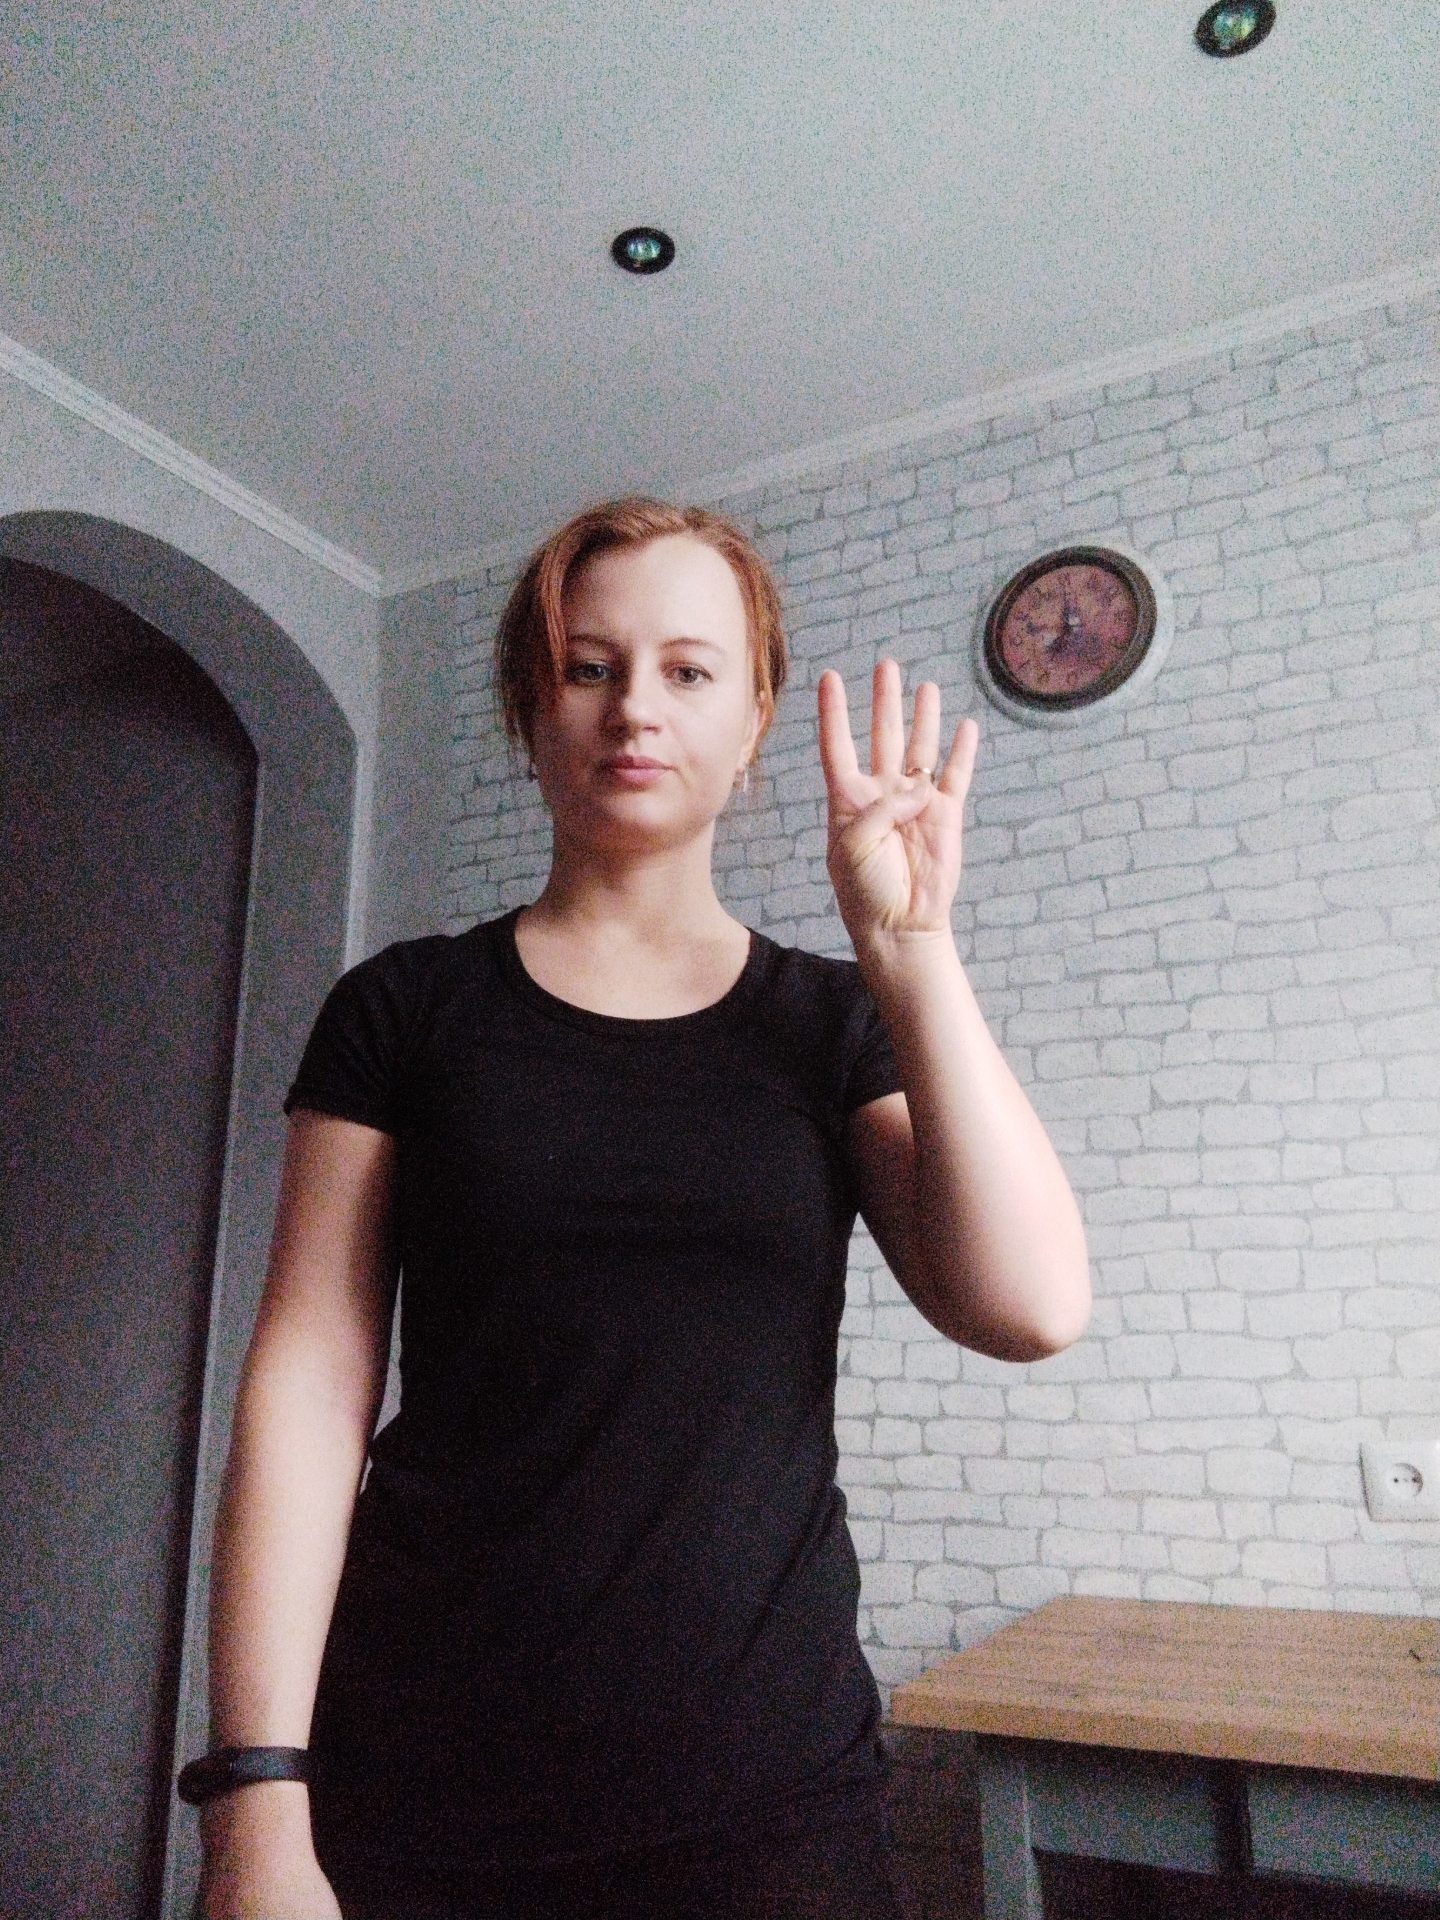
Label: noise